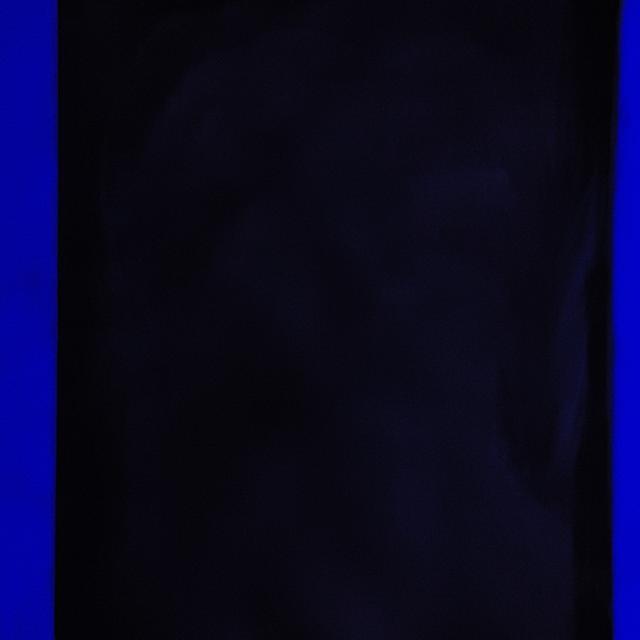
Canine fungal skin infection — characterized by alopecia, scaling, crusting, and circular lesions. Common agents include Malassezia and Candida species.